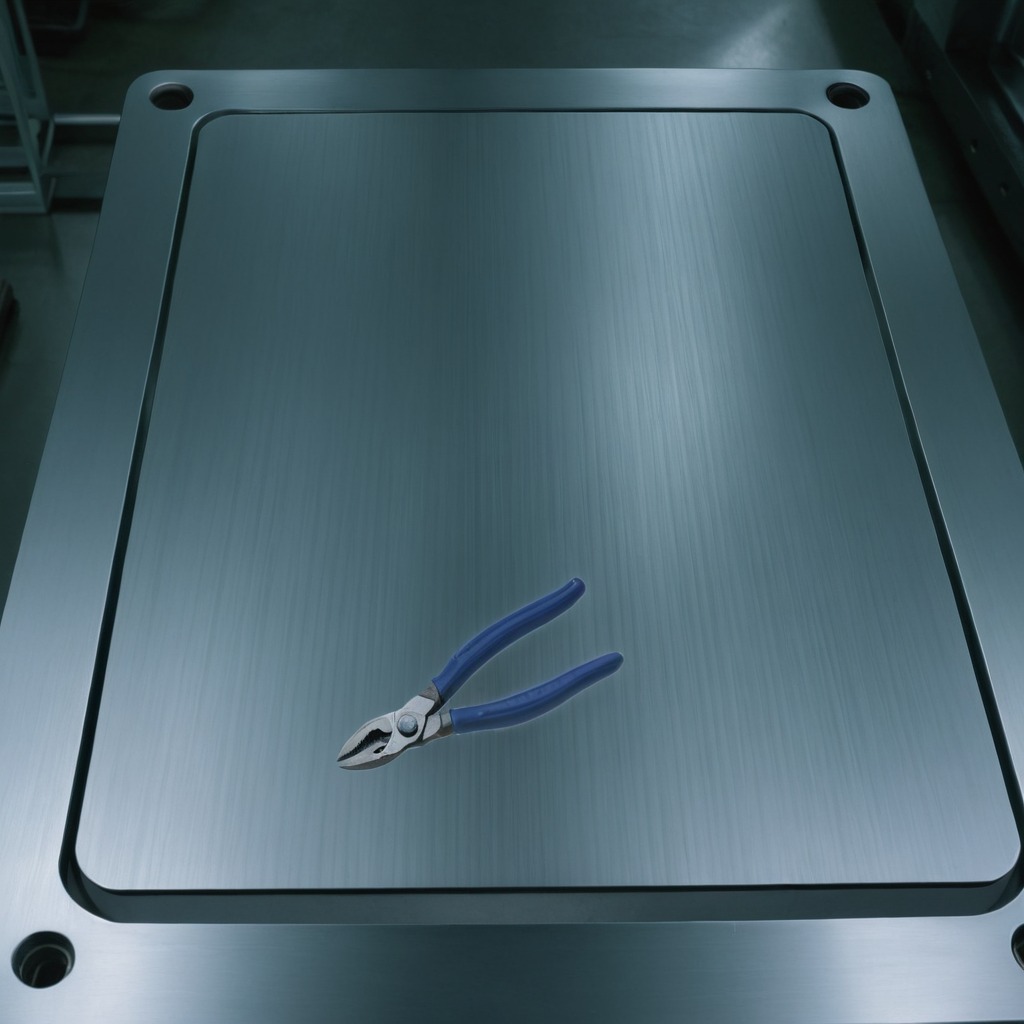
A plier is lying on the metal table in the machine shop under fluorescent lights.